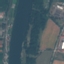
Land use / land cover: River